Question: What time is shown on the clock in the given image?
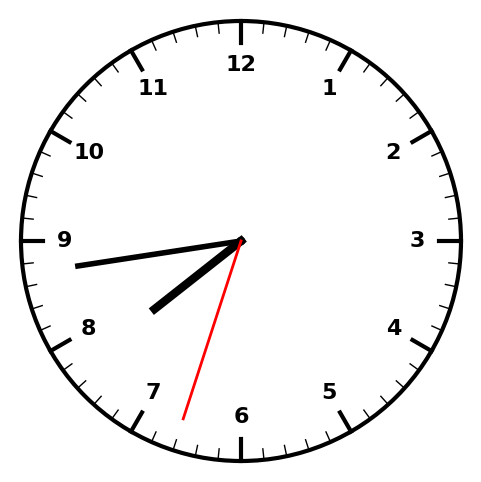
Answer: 07:43:33